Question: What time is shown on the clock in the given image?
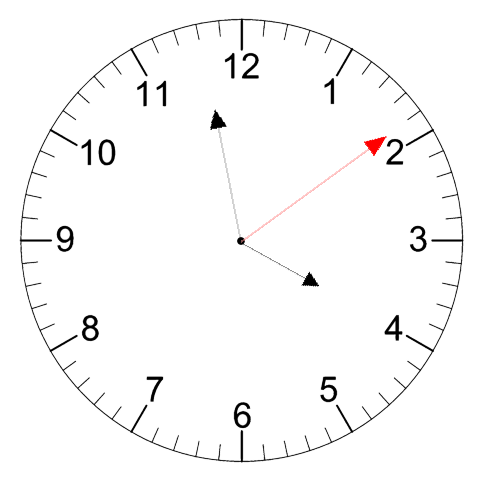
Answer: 03:58:09